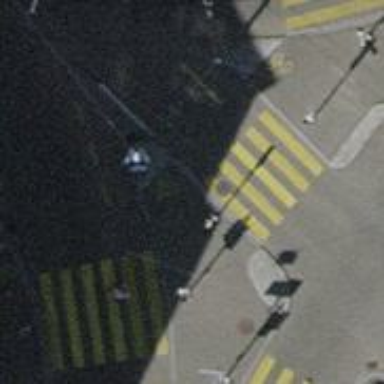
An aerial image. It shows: Kerb barrier.